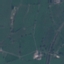
Land use / land cover class: Pasture